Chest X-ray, PA view. Patient: 39 years old, sex F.
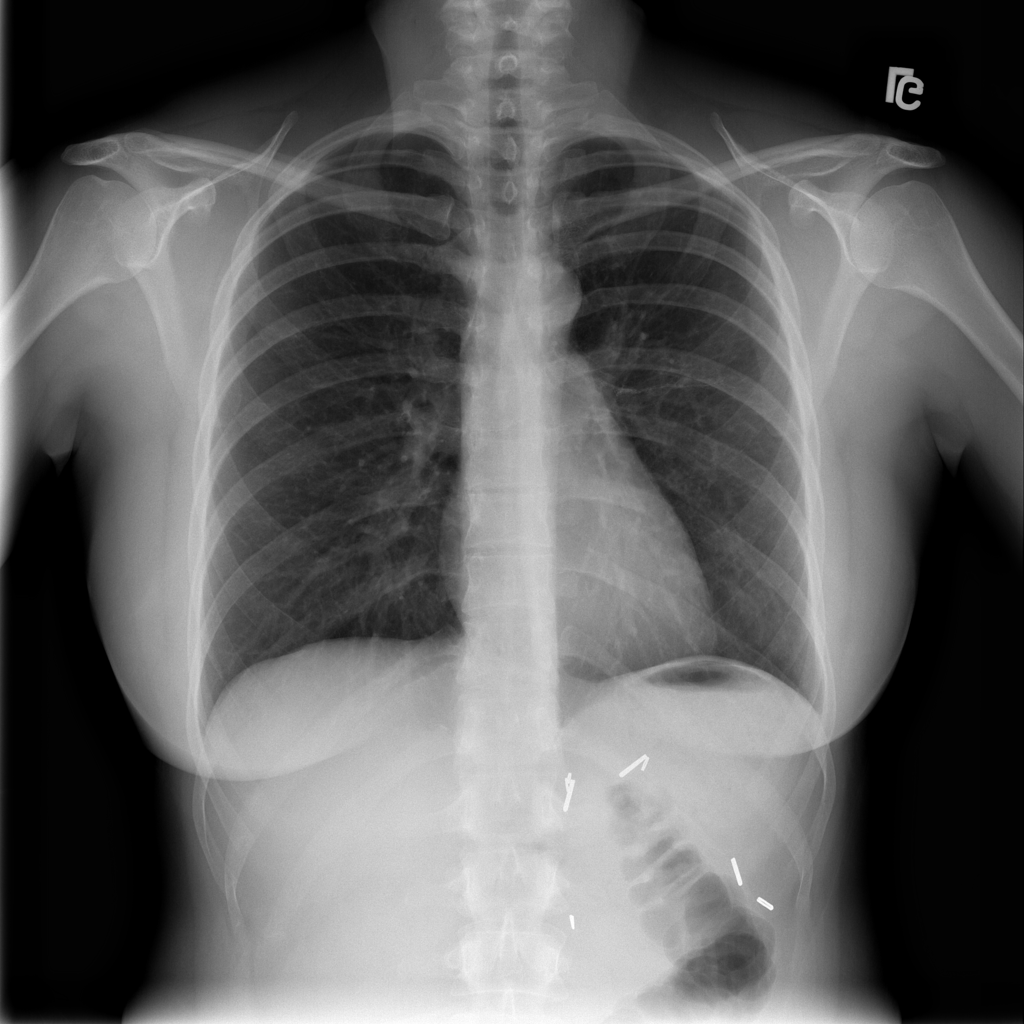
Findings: No Finding